Question: In Xcode 5, can you sort the list of code snippets?
I've made one of my own and it's down at the bottom. I'd rather have it be up at the top.

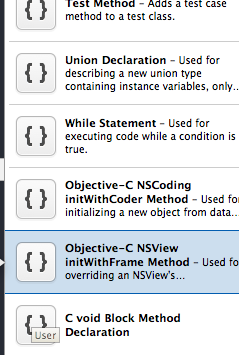
Answer: One cannot automatically sort the snippets. One can go into the snippet file and reorder the snippets. System snippets are always presented first so to move a user snippet to the top one would copy the data for the snippet between the dictionary tags (....) to the top of the system snippets.
Be advised that it is likely one would lose the ordered snippets when Xcode is upgraded so this should be considered but here is the way to force the issue:
- - - - - -
- Changes will likely be lost when Xcode is updated- You can and should create a shortcut that will allow you to type the
entire snippet into code easily- Your title of the snippet is also searchable (making the snippets easy to find)
I suggest you open an enhancement request at <URL> to ask Apple to make a sort option available.